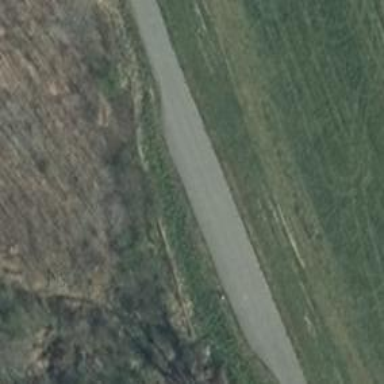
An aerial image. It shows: Passing place on the road.